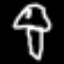
Label: mushroom